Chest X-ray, PA view. Patient: 58 years old, sex M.
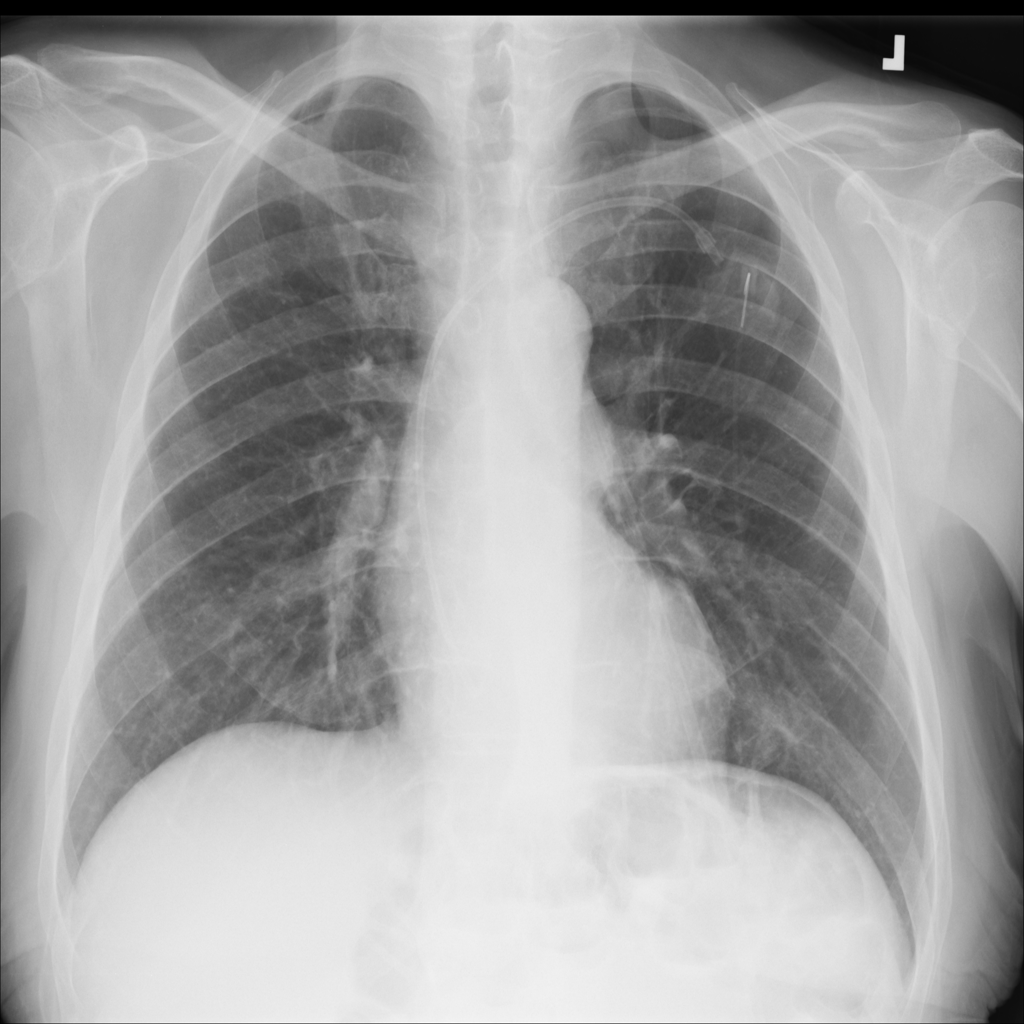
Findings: Pneumothorax